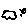
Label: cloud